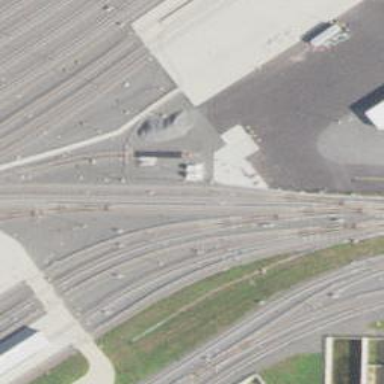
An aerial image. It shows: Electrified rail service yard.